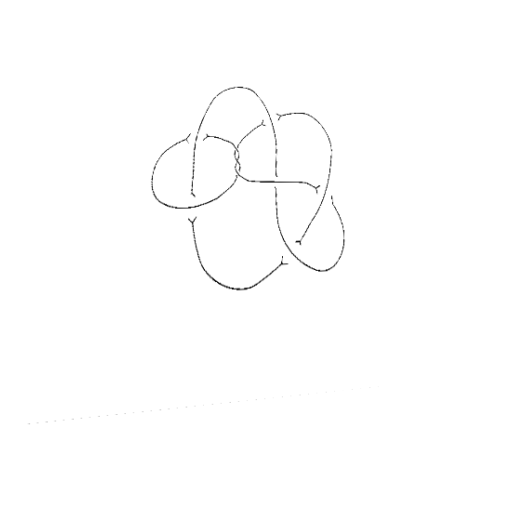
Crossing number: 9